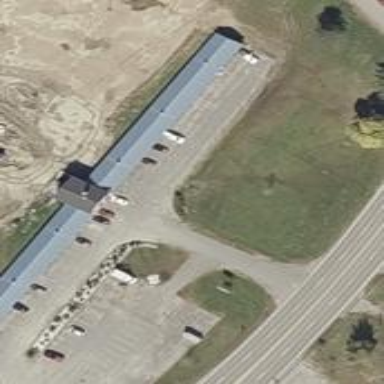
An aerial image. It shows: Commercial building.